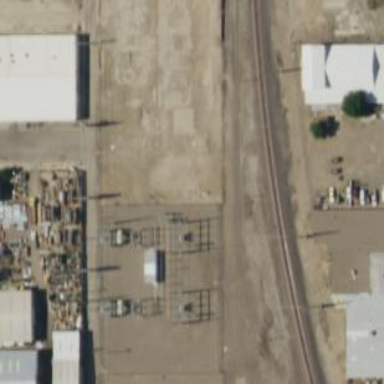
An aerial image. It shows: Substation surrounded by fence.